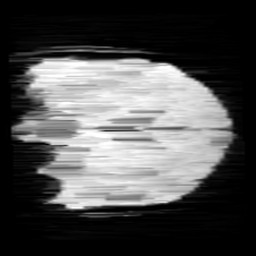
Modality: minIP
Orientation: coronal
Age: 11
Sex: male
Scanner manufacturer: siemens
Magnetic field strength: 3 T
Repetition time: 0.027 s
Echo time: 0.02 s